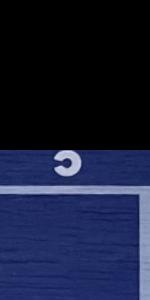
Label: Empty